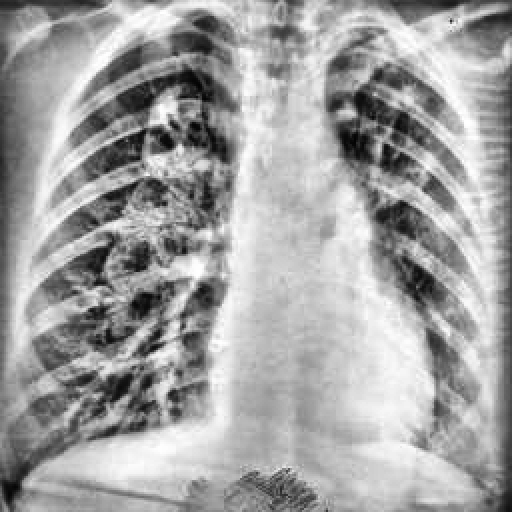
Finding: TUBERCULOSIS